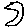
Label: moon